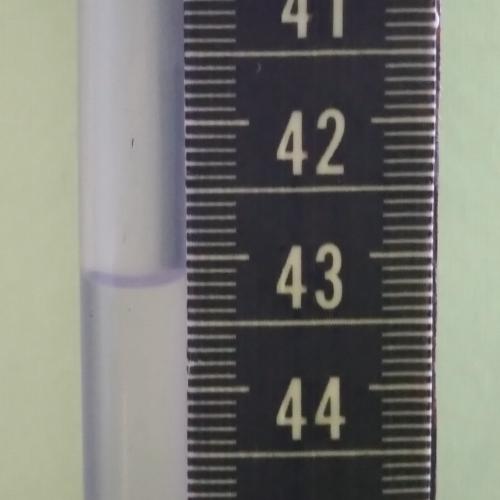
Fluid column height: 43.2 cm